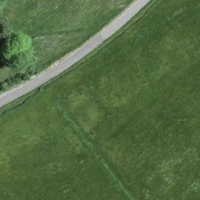
EUNIS habitat code: 52
Species observed at this site:
Symphoricarpos albus